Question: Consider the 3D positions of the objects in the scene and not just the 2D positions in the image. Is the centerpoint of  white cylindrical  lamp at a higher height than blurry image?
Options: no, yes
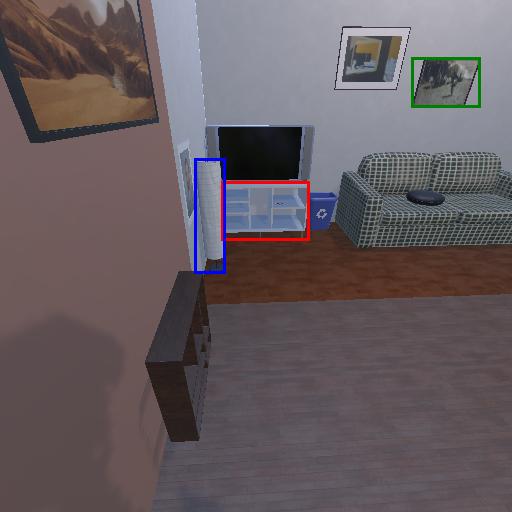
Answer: no